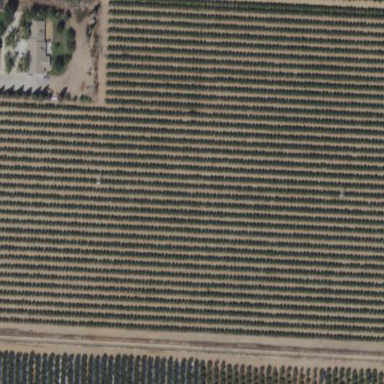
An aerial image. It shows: Orchard with peach trees. The lot type is open space properties.